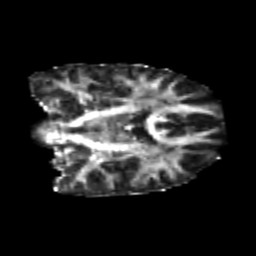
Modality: FA
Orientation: coronal
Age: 21
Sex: female
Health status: healthy
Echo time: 0.074 s